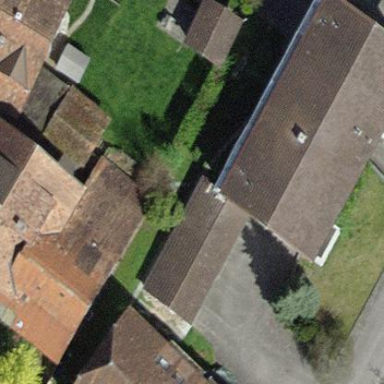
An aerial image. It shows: Group of garages.